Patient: sex F, age 75
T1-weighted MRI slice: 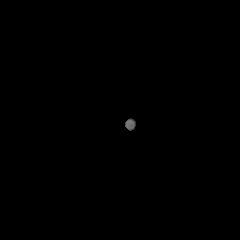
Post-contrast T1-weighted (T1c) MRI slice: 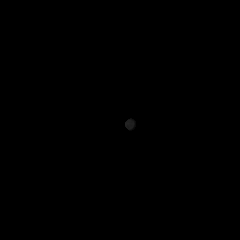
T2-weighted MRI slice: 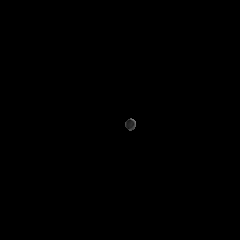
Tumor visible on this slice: no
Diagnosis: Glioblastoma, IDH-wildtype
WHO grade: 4